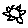
Label: sun